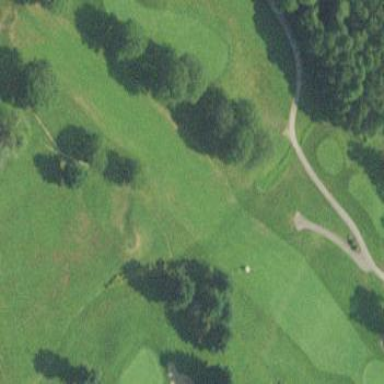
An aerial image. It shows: Grassy area designated as golf fairway.